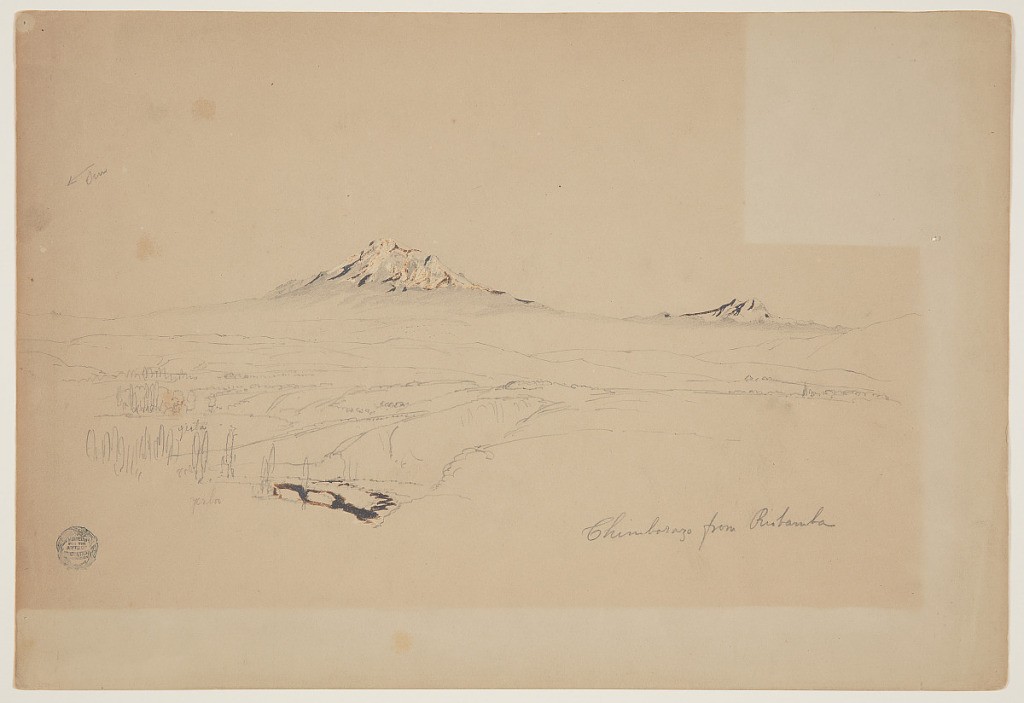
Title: Chimborazo from Riobamba, Ecuador
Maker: Frederic Edwin Church, American, 1826–1900
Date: July 1857
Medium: Graphite, brush and oxidized white gouache on tan wove paper
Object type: Drawing
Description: Landscape sketch showing a view of the rolling terrain near the city of Riobamba, Ecuador, with Chimborazo and El Altar in the distance. In the foreground at left, a winding river cuts a gully through the landscape. Middle distance comprised of an elevated plain that extends to the horizon, where the snow-capped Chimborazo towers over the surrounding terrain. At right, the spiky peaks of El Altar are also featured on the horizon.